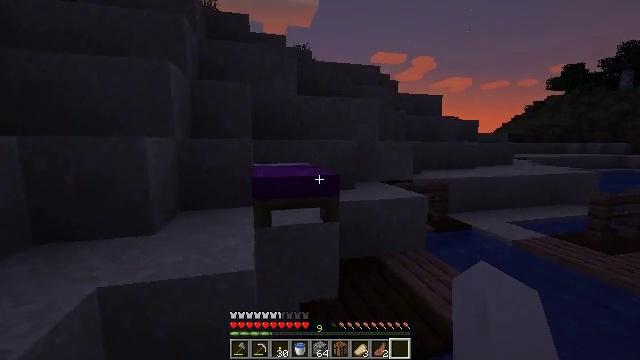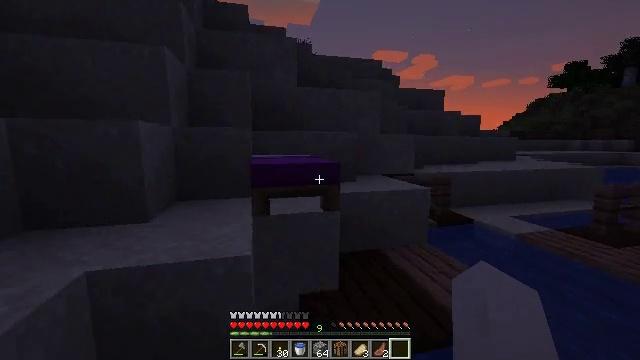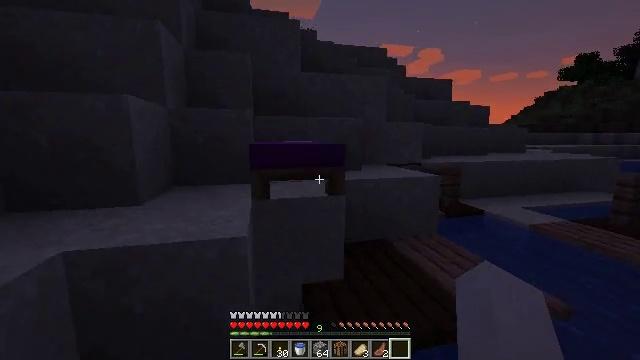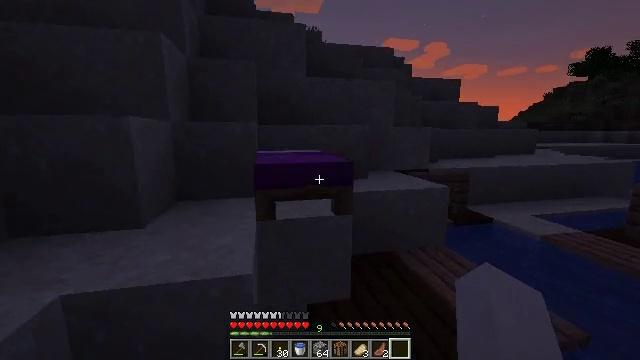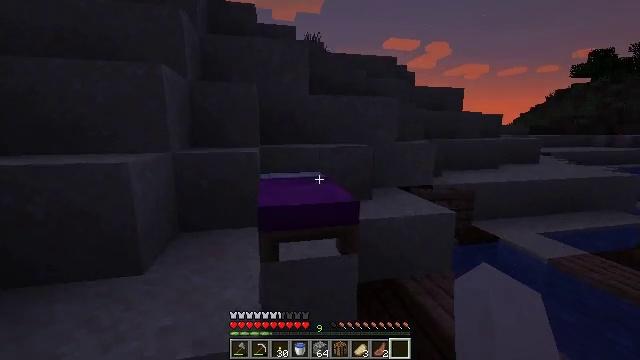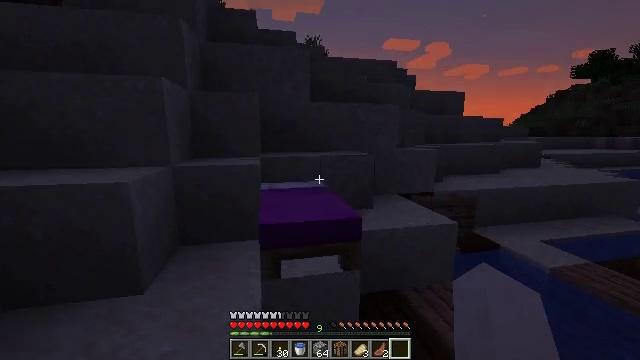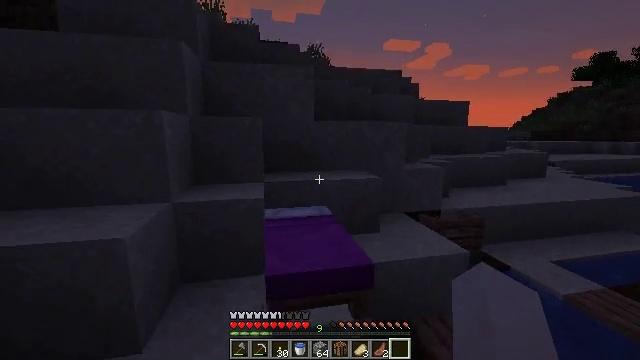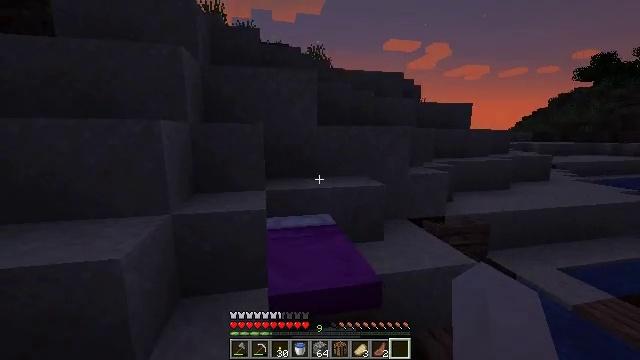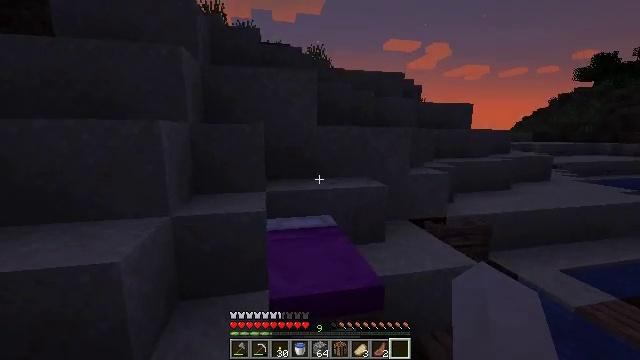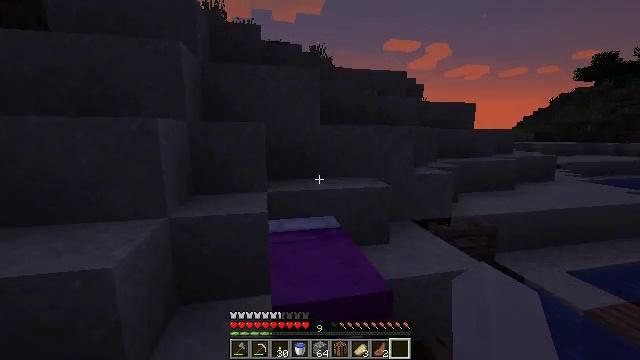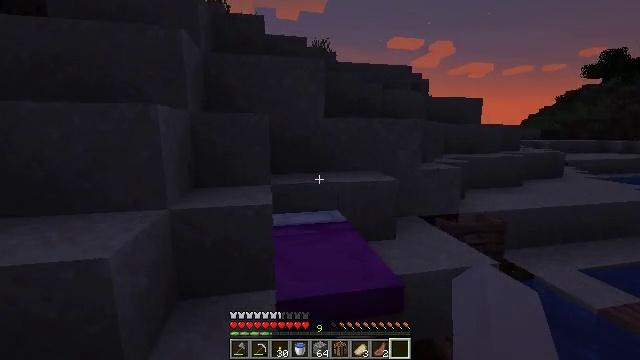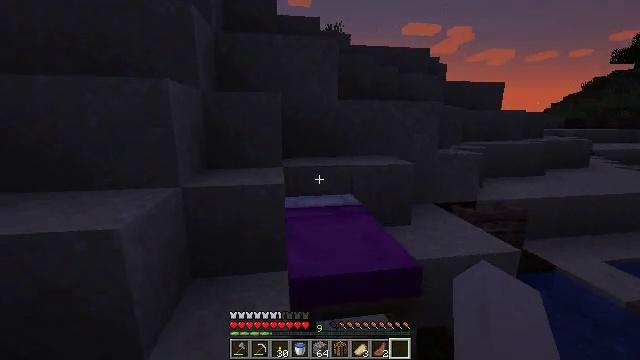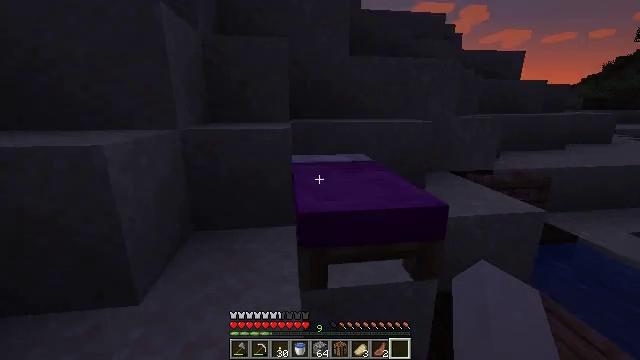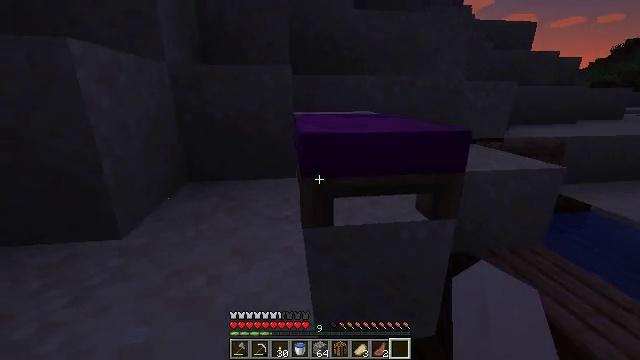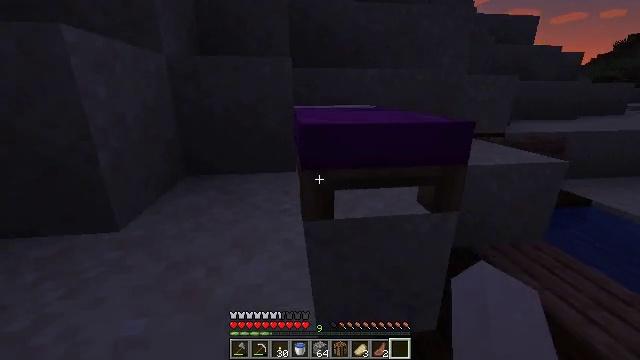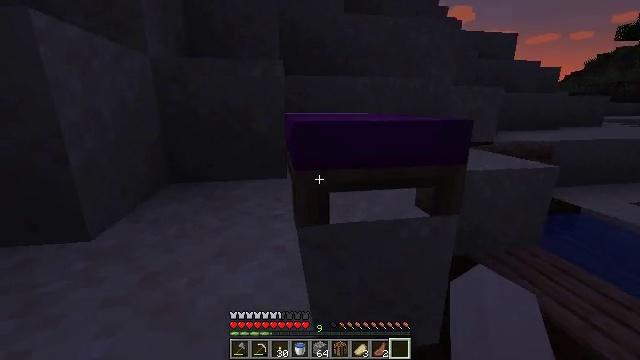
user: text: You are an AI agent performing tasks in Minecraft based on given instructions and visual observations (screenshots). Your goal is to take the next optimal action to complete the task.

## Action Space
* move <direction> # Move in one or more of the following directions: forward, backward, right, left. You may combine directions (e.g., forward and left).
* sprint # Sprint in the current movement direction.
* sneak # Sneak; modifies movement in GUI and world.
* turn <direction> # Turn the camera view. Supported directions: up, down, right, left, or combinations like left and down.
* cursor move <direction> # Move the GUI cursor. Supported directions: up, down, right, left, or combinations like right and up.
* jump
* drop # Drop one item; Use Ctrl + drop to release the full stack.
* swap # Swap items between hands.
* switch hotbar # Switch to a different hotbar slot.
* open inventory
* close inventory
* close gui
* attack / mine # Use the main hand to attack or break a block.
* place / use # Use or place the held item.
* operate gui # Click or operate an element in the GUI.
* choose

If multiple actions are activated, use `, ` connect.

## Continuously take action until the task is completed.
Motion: motion action
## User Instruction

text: Remove the dark oak stairs from the build.
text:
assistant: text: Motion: move forward, jump
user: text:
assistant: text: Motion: move forward, jump
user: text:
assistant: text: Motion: move forward and move left, jump
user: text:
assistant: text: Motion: move forward and move left
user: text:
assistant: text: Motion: move forward and move left
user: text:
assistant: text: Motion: move forward
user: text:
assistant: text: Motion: no_op
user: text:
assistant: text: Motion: no_op
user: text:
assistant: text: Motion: no_op
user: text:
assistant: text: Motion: no_op
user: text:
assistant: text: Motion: turn left and down
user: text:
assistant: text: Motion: turn left and down
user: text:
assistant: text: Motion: turn down, use / place
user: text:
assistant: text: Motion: use / place
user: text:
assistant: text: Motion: turn right and up, use / place
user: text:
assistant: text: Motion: no_op
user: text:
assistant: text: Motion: no_op
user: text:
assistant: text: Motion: no_op
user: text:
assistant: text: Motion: no_op
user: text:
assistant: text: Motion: open gui
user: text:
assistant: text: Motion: no_op
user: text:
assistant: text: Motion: no_op
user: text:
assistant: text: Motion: no_op
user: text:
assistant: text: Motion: no_op
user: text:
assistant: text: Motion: no_op
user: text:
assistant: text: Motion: no_op
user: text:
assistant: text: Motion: no_op
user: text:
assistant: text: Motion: no_op
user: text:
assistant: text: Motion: no_op
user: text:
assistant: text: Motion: no_op